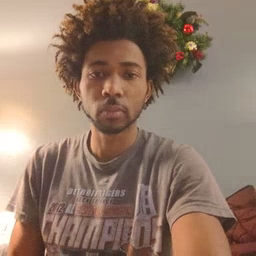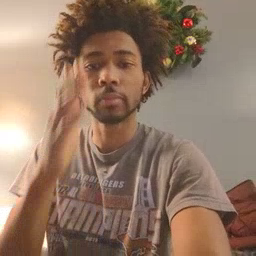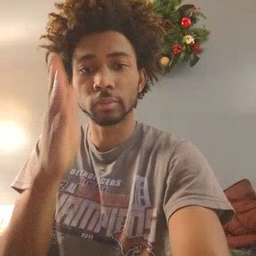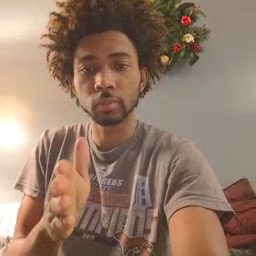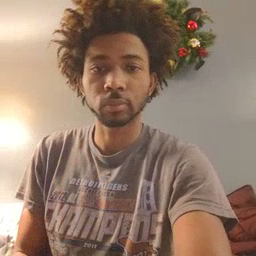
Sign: person